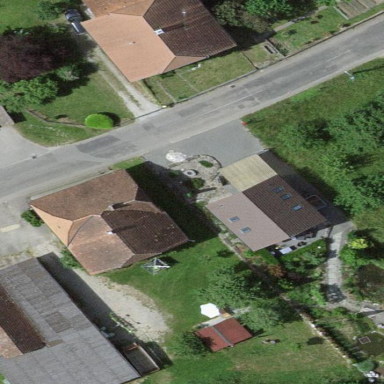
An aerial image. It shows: Residential building.